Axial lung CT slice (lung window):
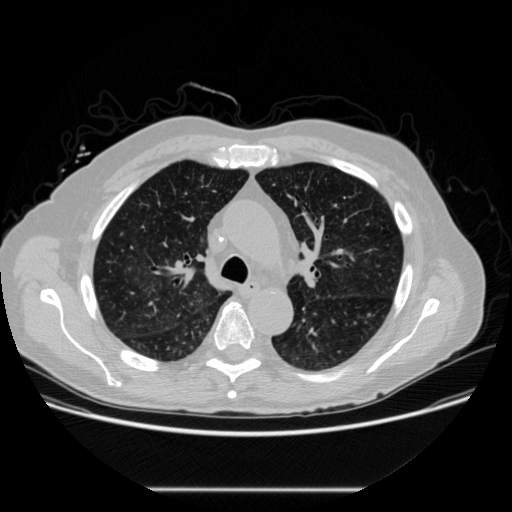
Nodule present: no